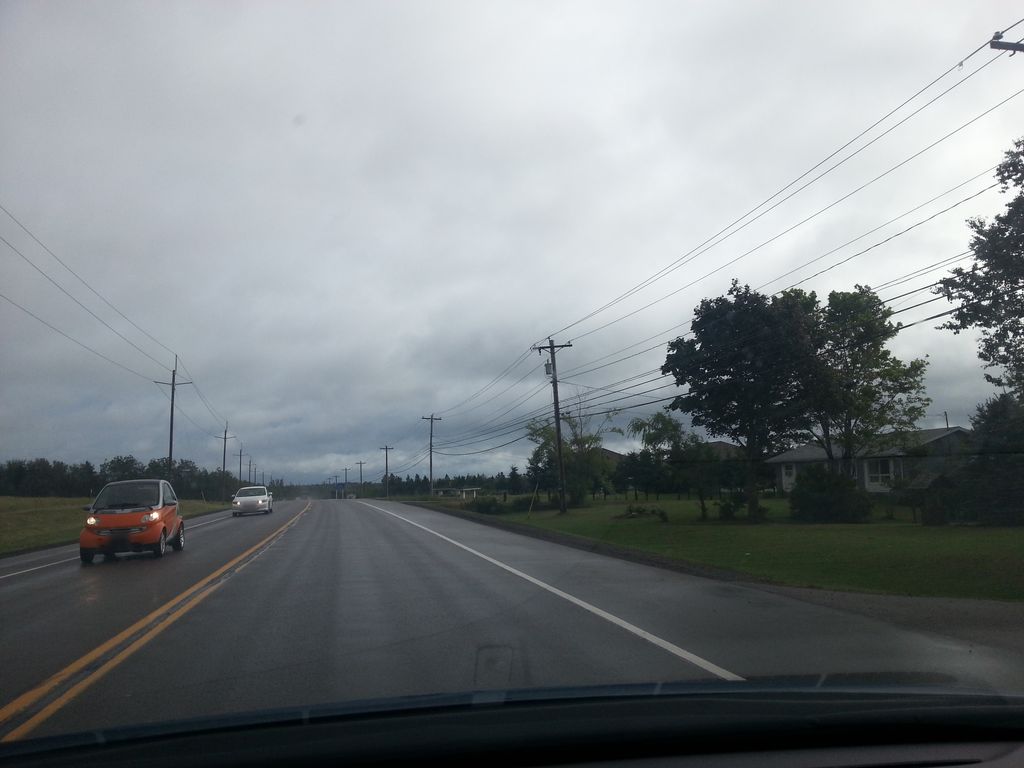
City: charlottetown